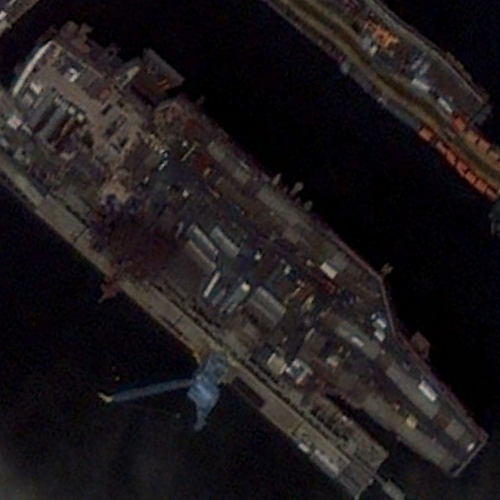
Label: aircraft_carrier